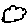
Label: cloud